Question: I have a multiple select drop down box that produces me an array like this:
'''
array(3) { [0]=> string(1) "1" [1]=> string(1) "6" [2]=> string(1) "7" }
'''
What I cannot work out is how to get the multiple select drop down box to insert update and select from or into the database. I seem to only be getting one value
My current code situation is this -> And what the above 'var_dump' is of:
'''
SELECT * FROM {table} WHERE canid=? AND categoryid=?", array($emailCheck['id'], $fields['Occupation'][0]));
'''
How could I implode this?
'''
UPDATE {table} SET canid=?, categoryid=? WHERE canid=? AND categoryid=?", array($emailCheck['id'], implode(',', $fields['Occupation']));
'''
My DB Structure is:

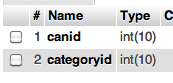
Answer: if I understood correctly and '$fields<URL>'
The complete code will look like this:
'''
myFunction("SELECT * FROM {table} WHERE canid=? AND categoryid IN (?)", array($emailCheck['id'], implode(',', $fields['Occupation'])));
'''
I think in this case, when you need to change these columns for each row independently, it would be better to loop over array in PHP and make separate queries:
'''
for($i=0; $i<count($fields['Occupation']); $i++) {
$id = $fields['Occupation'][$i];
// here make query like before
myFunction("UPDATE {table} SET canid=?, categoryid=? WHERE canid=? AND categoryid=?", array($emailCheck['id'], $id));
}
'''